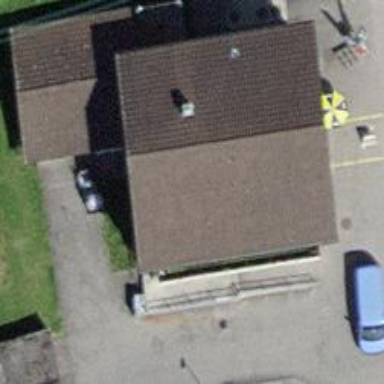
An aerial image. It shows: Convenience shop.